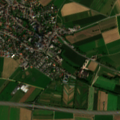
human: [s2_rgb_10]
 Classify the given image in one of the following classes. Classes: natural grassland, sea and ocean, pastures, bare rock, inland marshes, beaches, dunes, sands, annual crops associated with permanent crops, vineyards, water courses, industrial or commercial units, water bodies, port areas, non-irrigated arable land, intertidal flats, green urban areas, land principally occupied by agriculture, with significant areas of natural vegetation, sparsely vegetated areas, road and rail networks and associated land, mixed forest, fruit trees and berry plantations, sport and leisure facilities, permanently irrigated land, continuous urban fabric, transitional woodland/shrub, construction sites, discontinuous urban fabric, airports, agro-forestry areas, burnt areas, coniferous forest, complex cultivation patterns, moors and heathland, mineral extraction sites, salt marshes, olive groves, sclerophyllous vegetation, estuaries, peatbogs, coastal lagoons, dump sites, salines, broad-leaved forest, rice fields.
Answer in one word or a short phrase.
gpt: discontinuous urban fabric, non-irrigated arable land